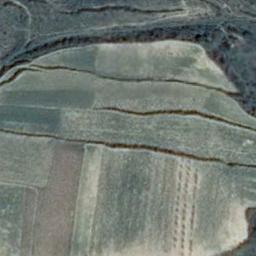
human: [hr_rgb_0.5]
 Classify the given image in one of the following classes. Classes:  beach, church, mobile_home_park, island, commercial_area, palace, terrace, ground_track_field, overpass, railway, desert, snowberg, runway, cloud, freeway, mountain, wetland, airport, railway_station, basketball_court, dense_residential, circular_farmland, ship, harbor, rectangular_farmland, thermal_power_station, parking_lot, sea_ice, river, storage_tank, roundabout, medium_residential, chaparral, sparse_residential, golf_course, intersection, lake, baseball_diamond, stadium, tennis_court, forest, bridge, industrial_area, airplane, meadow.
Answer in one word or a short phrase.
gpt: terrace